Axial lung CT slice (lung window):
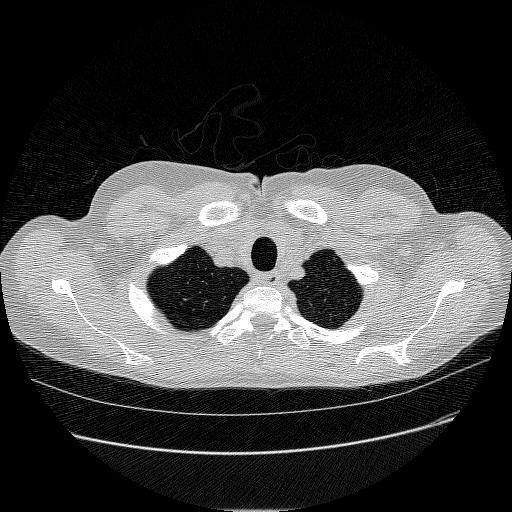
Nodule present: no